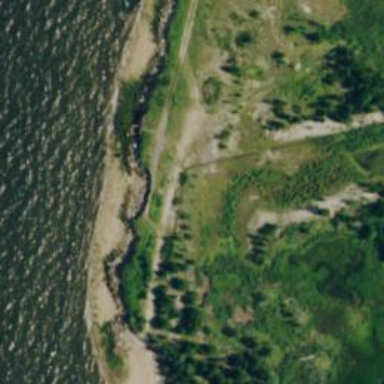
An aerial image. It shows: Breakwater structure.